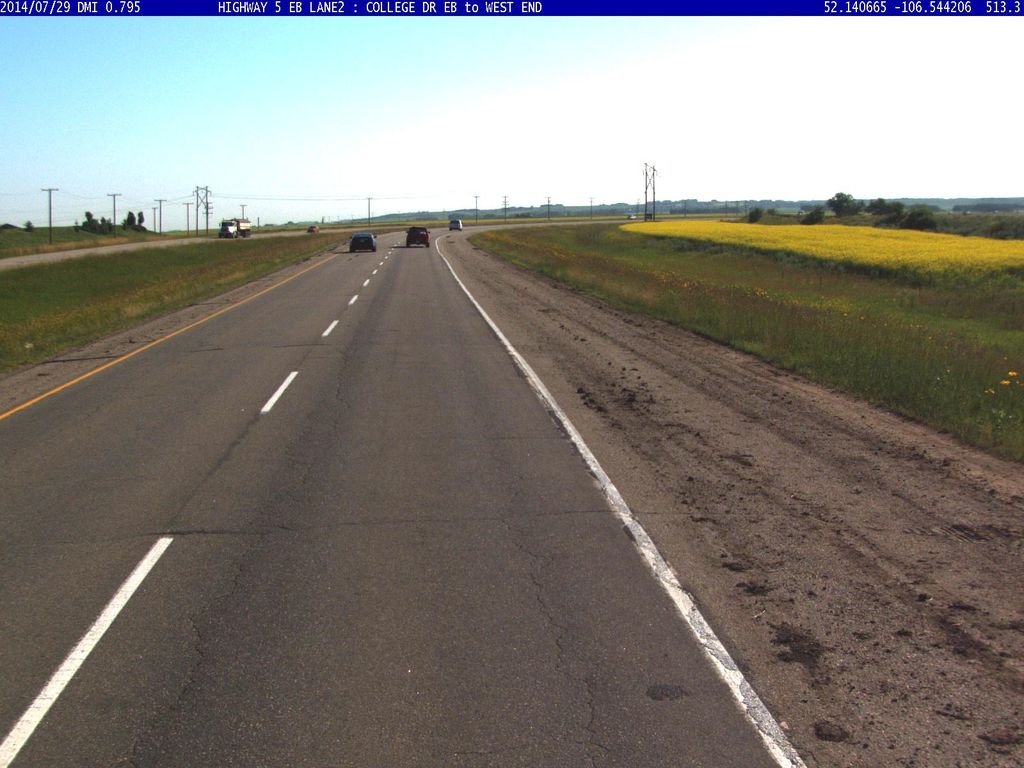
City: saskatoon